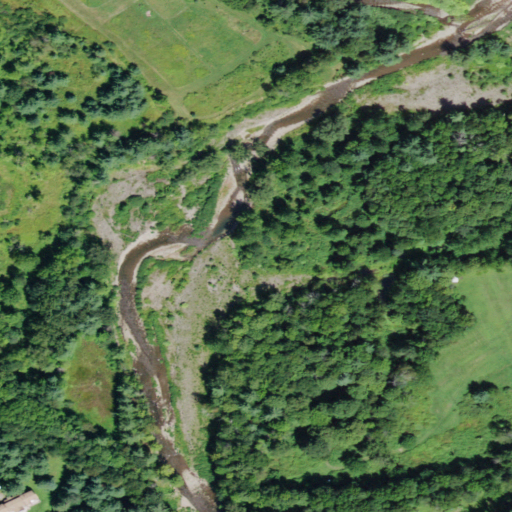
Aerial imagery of valley in New York named Big Indian Hollow containing deciduous forest, woody wetlands, mixed forest, pasture, herbaceous wetlands, open development, evergreen forest, medium intensity development, and low intensity development